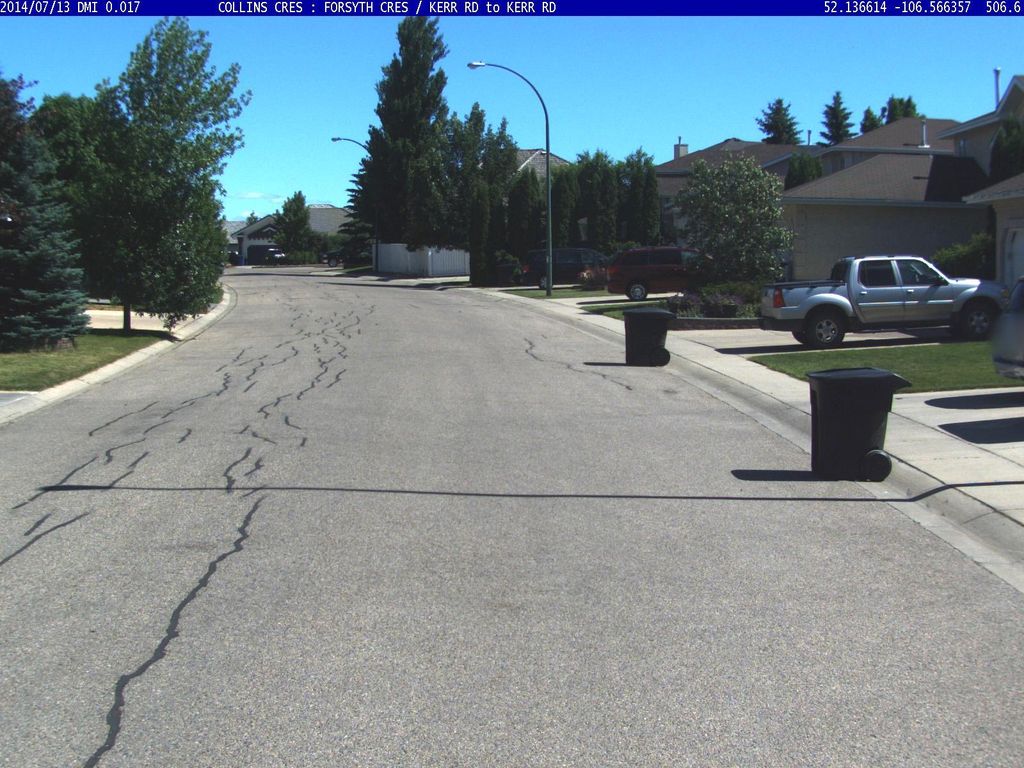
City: saskatoon